Question: In my form panel, i have some fields who are required .
I explain :
If user clik on tree , if is directory any fields are required but for leaf ( file )
somes fields are required .
I add allowBlank properties like this :
'''
Ext.apply(cmp,{
allowBlank : false
});
'''
That works but i haven't got the exclamation point on my panel !
You can see result on this picture :
An idea ?
The exclamation.gif is well declared on sencha's css and it is present on the extjs 's folder.
Thanks lot :)
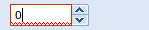
Answer: Check your QuickTips config... and underneath the 'Ext.QuickTips.init()' call add...
'Ext.form.Field.prototype.msgTarget = 'side';'